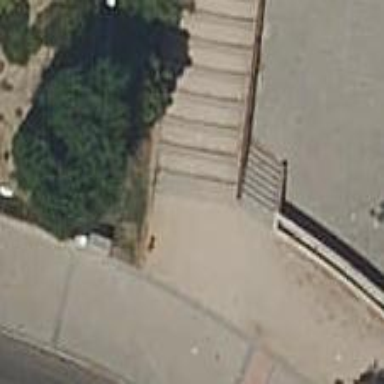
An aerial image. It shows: Road with steps.